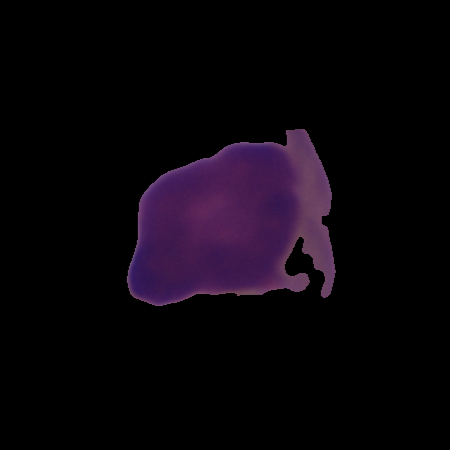
Label: healthy